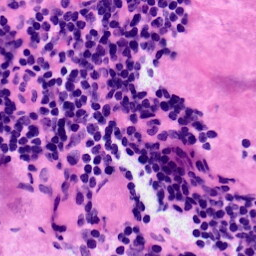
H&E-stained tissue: LymphNode